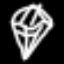
Label: diamond